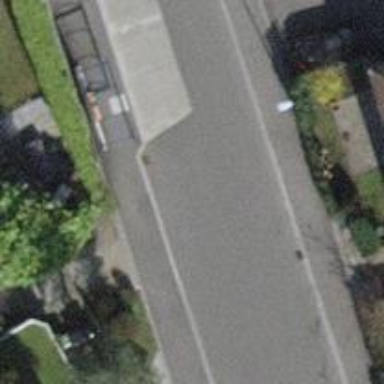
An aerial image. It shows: Platform for public transport. The platform is located by the road.